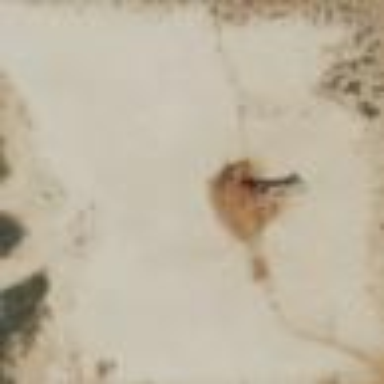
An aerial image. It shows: Wellsite with natural sand surroundings.